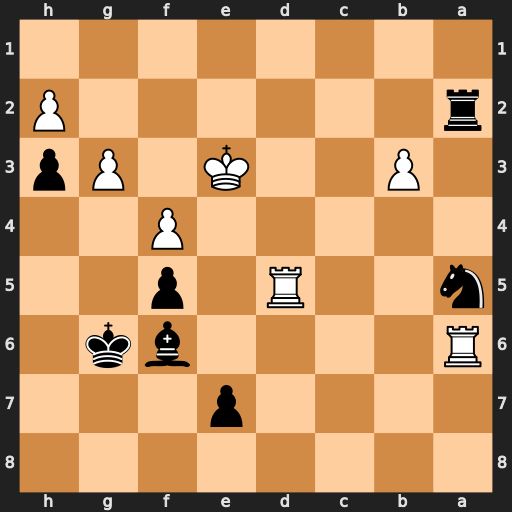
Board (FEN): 8/4p3/R4bk1/n2R1p2/5P2/1P2K1Pp/r6P/8
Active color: b
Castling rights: -
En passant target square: -
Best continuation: Nc4+ bxc4 Rxa6